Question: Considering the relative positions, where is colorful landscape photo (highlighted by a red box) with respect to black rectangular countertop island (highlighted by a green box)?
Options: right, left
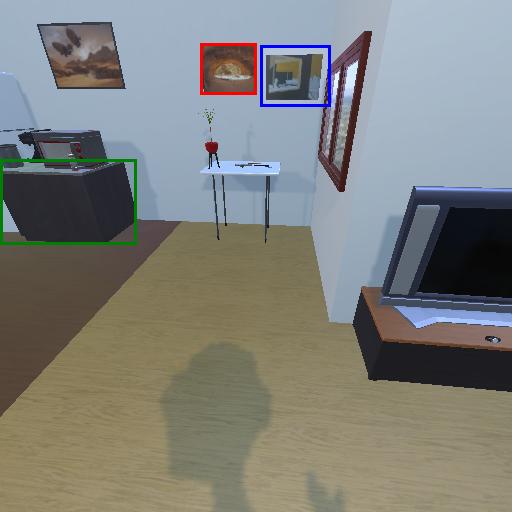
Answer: right